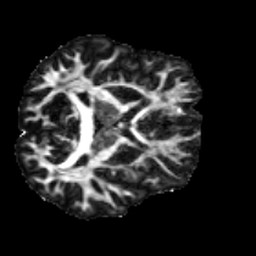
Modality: FA
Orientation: axial
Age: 23
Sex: male
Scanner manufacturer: siemens
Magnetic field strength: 3 T
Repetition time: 3.5 s
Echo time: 0.086 s